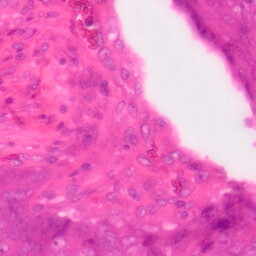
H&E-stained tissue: Colon